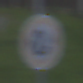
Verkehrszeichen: TatsaechlicheBreite2
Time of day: SunriseSunset
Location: Outdoor (Urban)
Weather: PartlyCloudy
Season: NotSpecified
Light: Natural